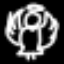
Label: angel